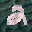
Label: 2